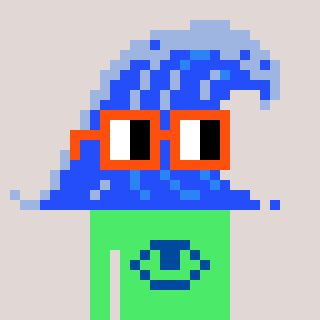
a pixel art character with square orange glasses, a wave-shaped head and a teal-colored body on a warm background